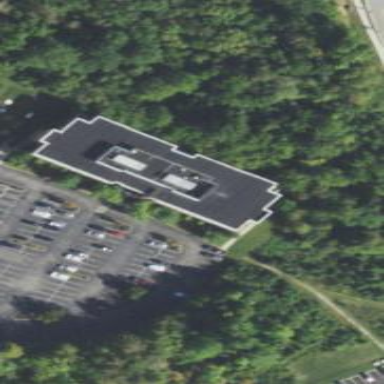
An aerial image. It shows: Office building.